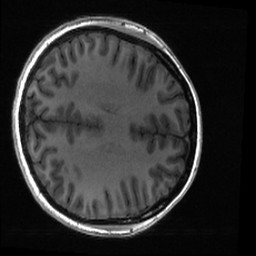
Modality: T1w
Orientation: axial
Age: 25
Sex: female